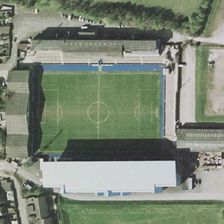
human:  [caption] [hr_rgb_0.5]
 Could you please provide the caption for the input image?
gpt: a green soccer pitch lies in this stadium with white and green roofs next to rows of houses .

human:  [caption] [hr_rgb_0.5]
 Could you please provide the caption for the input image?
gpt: near the residential area there is two lawns and a stadium with a football field in it .

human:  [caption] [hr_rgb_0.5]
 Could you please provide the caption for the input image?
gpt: near the residential area there is two lawns and a stadium with a football field in it .

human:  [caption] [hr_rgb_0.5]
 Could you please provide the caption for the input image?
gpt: there is two lawns and a stadium with a football field in it near the residential area .

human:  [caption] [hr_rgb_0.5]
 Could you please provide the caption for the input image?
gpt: some buildings and green trees are near a stadium with a football field in it .